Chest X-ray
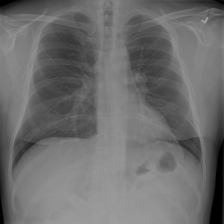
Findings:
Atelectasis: negative
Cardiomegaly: negative
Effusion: negative
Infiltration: negative
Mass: negative
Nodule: negative
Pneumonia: negative
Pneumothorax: negative
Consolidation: negative
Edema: negative
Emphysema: negative
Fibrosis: negative
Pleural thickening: negative
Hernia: negative